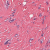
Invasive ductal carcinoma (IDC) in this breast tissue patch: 1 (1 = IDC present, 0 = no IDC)